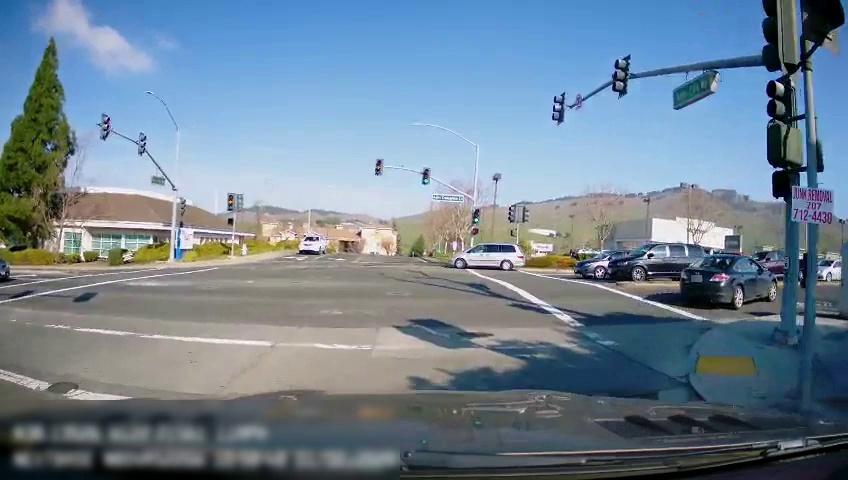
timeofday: Day
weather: Sunny
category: Drivable Space
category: Vehicles | Car
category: Vehicles | SUV
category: Vehicles | Van
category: Vehicles | Car
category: Vehicles | Van
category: Vehicles | Car
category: Vehicles | Car
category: Vehicles | SUV
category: Traffic | Lights
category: Traffic | Lights
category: Traffic | Signs
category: Traffic | Lights
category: Traffic | Lights
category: Traffic | Lights
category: Traffic | Lights
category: Traffic | Lights
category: Traffic | Signs
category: Traffic | Lights
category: Traffic | Lights
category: Traffic | Lights
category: Traffic | Lights
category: Traffic | Lights
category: Traffic | Lights
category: Traffic | Lights
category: Traffic | Lights
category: Traffic | Lights
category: Traffic | Lights
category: Traffic | Signs